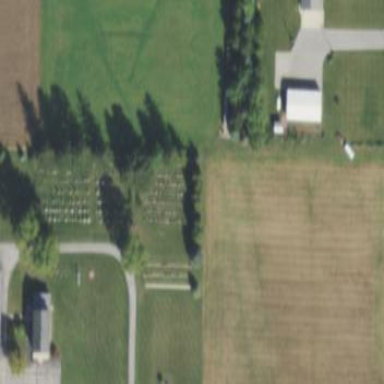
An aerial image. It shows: Graveyard.